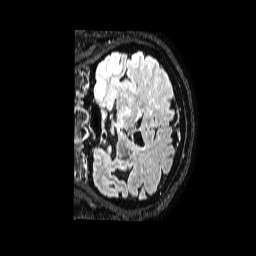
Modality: FLAIR
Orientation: coronal
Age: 56
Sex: male
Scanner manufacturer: philips
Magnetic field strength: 1.5 T
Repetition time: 4.8 s
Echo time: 0.3 s